Question: Given a table like the one below, what would be the best way to detect the two columns separately?
So what I would need the total colspans for the first column.
What is important to remember is that the nr of columns can change.
In the case of this example, the second column starts at "10 euro" (second row). The first section is equal to 2 colspans. The other section is 5 colspans.
Any (abstract) ideas on how to do this?

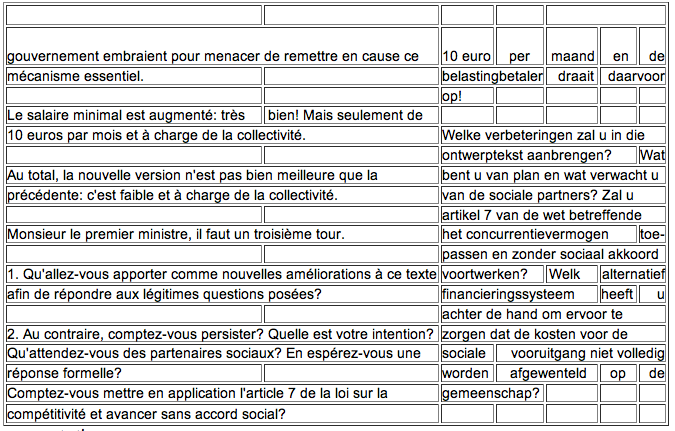
Answer: You must consider the gaps in between the table cells and mark their positions, like this::
'''
0 1 2 3 4 7
0 2 3 4 5 6 7
0 1 2 4 5 7
...
0 2 7
'''
Once you have built an array with above information, you iterate over them and mark the common gap locations:
'''
0 2 7
'''
Since 0 and 7 are both at the edges of your table, you can strip those off. Then you're left with position 2 as the common gap between your rows.
Done :)